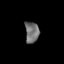
Tissue: lung
Cell type: Epithelial cells
Senescence score: 0.2341
Nuclear area (px): 288
Mean DAPI intensity: 113.49